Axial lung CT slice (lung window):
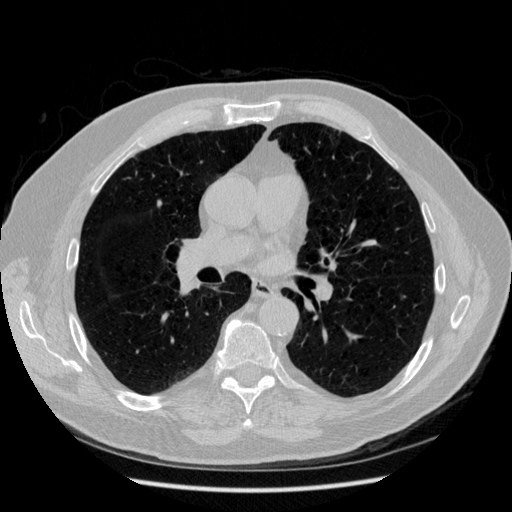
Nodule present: no